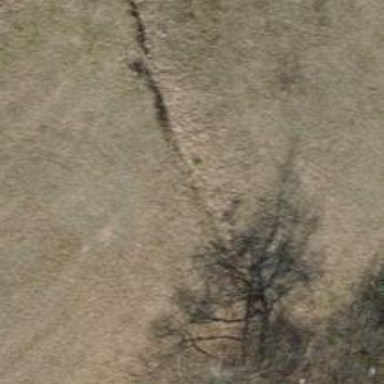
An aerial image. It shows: Ditch in the surroundings.